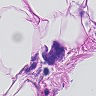
Metastatic tissue present: yes